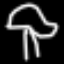
Label: mushroom